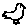
Label: bird